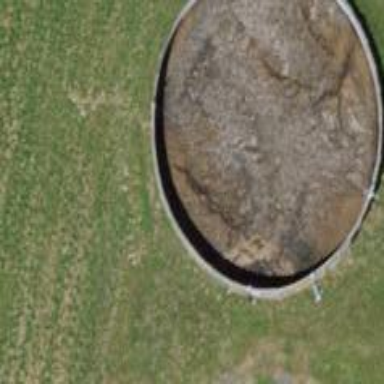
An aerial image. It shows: Storage tank with man-made structure.